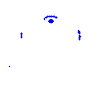
Particle: proton